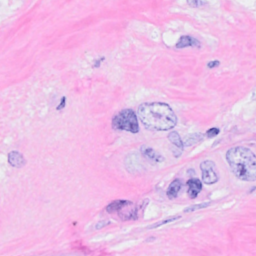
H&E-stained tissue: Breast